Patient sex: M
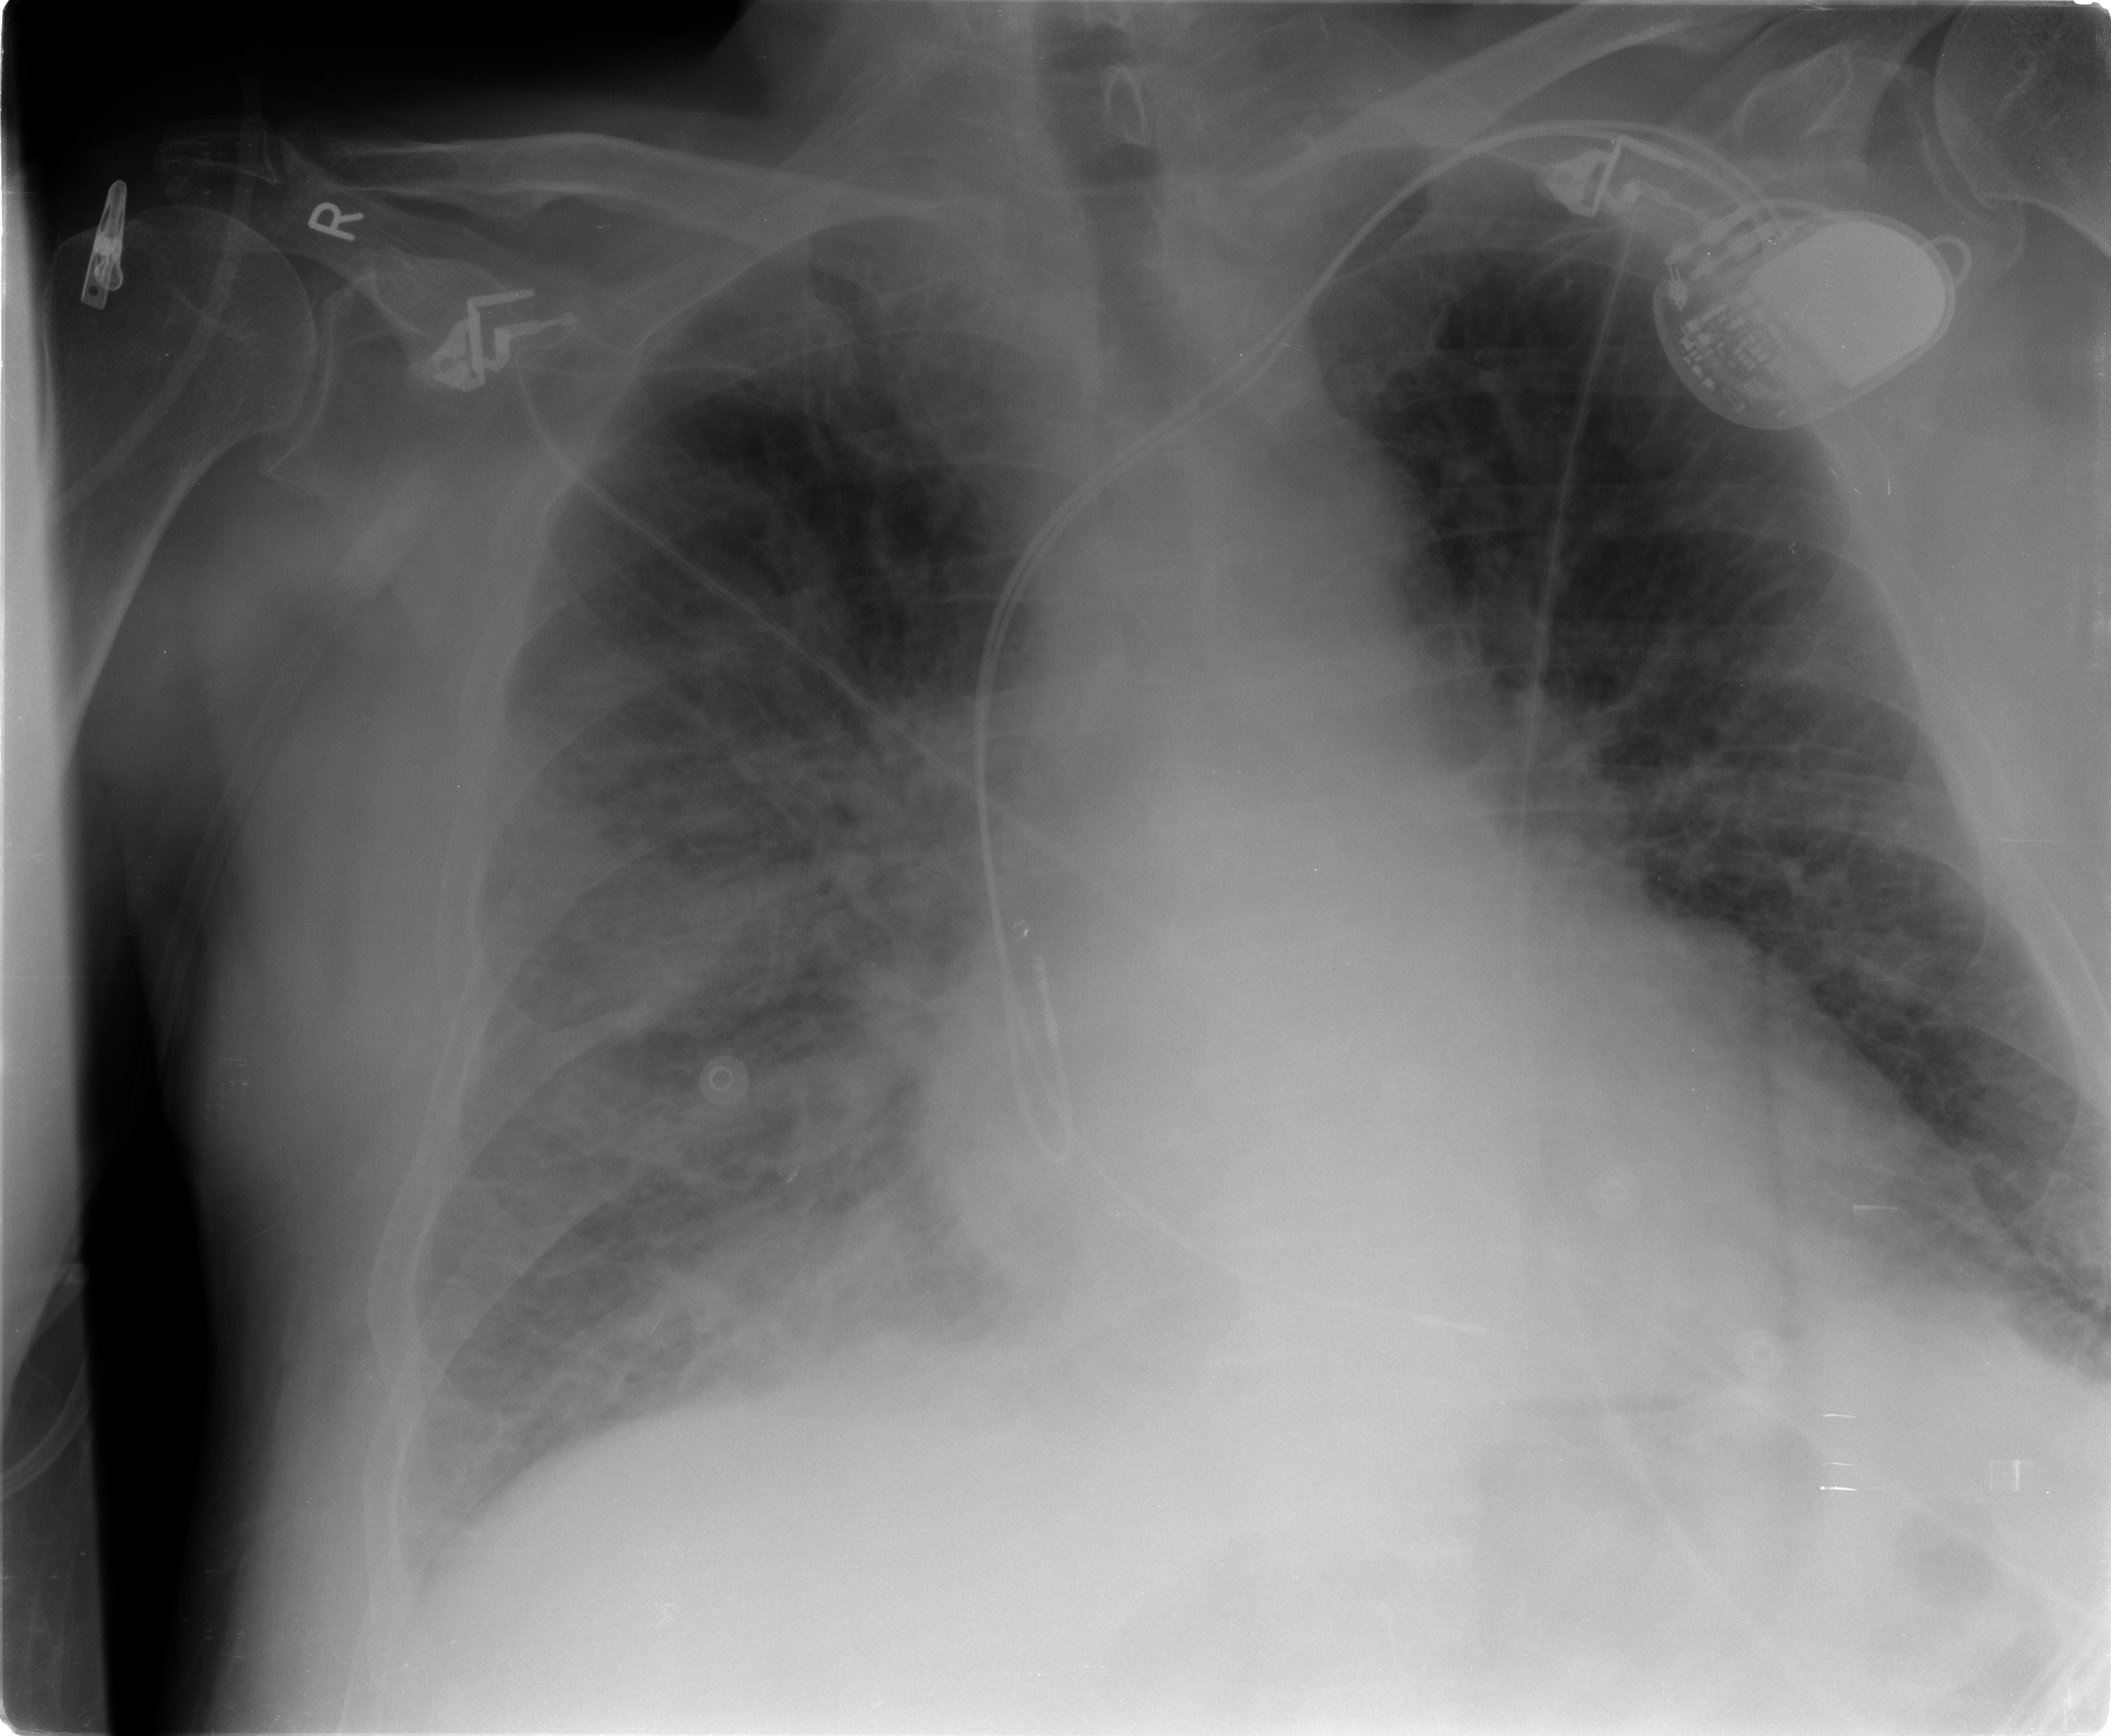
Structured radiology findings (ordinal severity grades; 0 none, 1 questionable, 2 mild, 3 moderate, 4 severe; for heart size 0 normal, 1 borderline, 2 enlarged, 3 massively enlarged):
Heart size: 2
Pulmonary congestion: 2
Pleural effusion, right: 0
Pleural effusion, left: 0
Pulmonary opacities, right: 2
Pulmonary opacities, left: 0
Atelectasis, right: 2
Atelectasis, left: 2